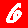
Digit: 6